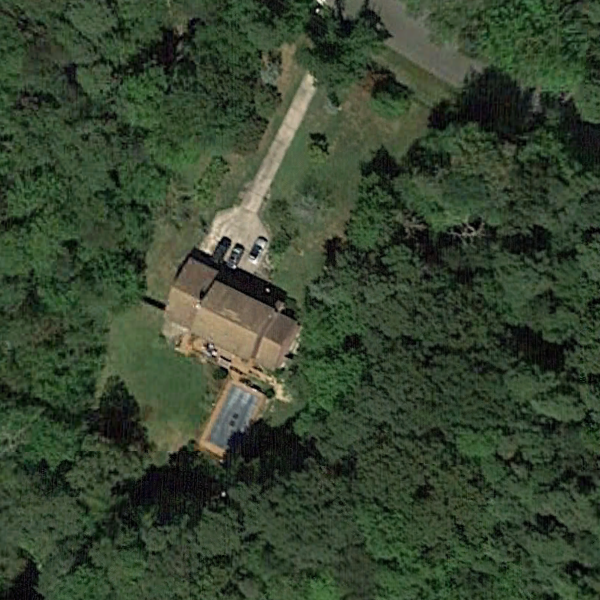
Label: SparseResidential